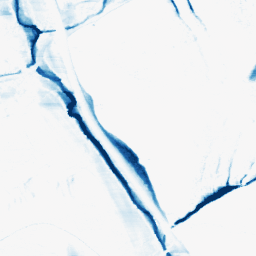
Category: morphological
Decomposition family: morphological_ellipse
Decomposition parameters: operation: closing
width: 5
height: 30
Upsampling method: quintic
Upsampling parameters: scale: 2
Upsampling scale: 2